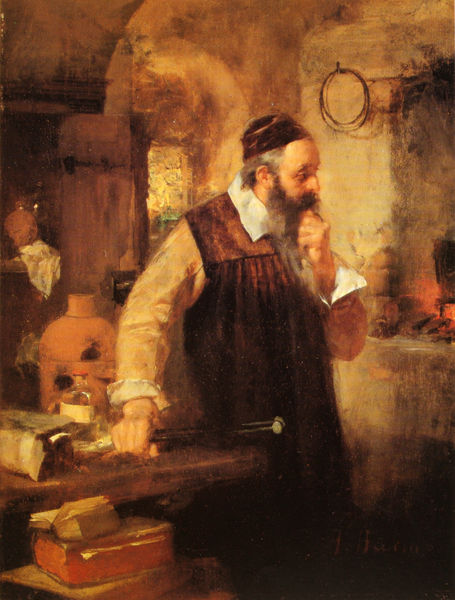
Titel: Adept im Laboratorium
Künstler: Albert Adamo
Standort: München
Institution: Privatbesitz
Schlagwörter: feuer, gemälde, hand, mann, rubens, schatten, umhang, weiß, gelb, ocker, braun, fenster, finger, glas, grau, hell, hut, lampe, licht, nase, profil, raum, schwarz, stirn, tisch, tür, zimmer, rot, tuch, beige, haube, malerei, alt, bart, flasche, hemd, kappe, mütze, regal, wand, augen, barock, falten, kragen, samt, stehen, stein, vollbart, bild, hände, innenraum, niederlande, portrait, porträt, signatur, öl, norden, pastos, gewand, interieur, mantel, tücher, innen, kaufmann, arbeit, genre, kamin, ofen, amphore, krug, ton, vase, schürze, bücher, papier, papiere, schrank, bogen, alter mann, ziegel, bank, empore, hocker, kammer, bretter, nachdenklich, nachdenken, eisen, keller, nische, schmiedeeisen, gefäß, gewölbe, greis, lappen, buch, denken, glut, erdfarben, seil, brett, faust, bäcker, kittel, kiste, arzt, ölmalerei, schranktür, küche, handwerker, verschwommen, werkstatt, werkzeug, malerisch, hammer, aufgestützt, forscher, plan, gelehrter, esse, schreiber, abzug, stahl, fackel, kästchen, draht, reifen, verglast, fensternische, feuerstelle, herd, wissenschaft, zange, goldschmied, mediziner, pläne, labor, versuch, jude, alchemist, alchimie, alchimist, eisenring, experiment, forschen, goldmachen, knall, laboratorium, rembrand, samtkappe, samtüberwurf, schlinge, schmied, schmiede, schüren, schürhaken, tongefäss, umklammern, überrascht, überlegen, kippa, friseur, schmiedearbeit, baret, drahtseil, kabinettfenster, nachdenklicher mann, handwerler, kipa, geföß, oblaten, geweißt, mh, oblatenzange, waffeleisen